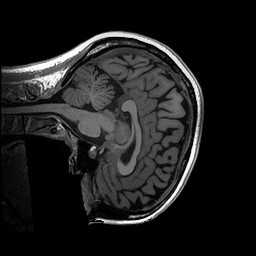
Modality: T1w
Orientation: sagittal
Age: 37
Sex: female